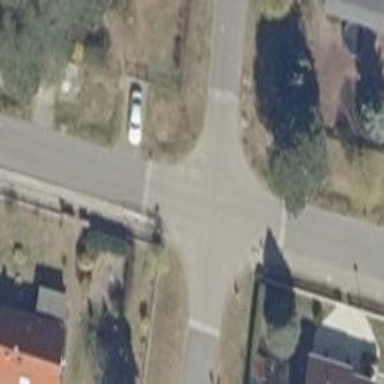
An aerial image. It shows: Table-style traffic calming feature.